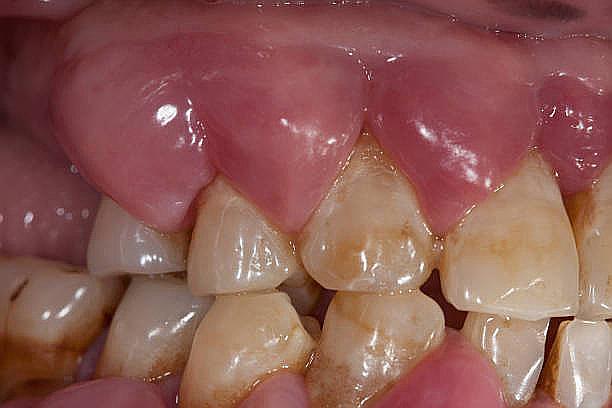
Condition: Gingivitis